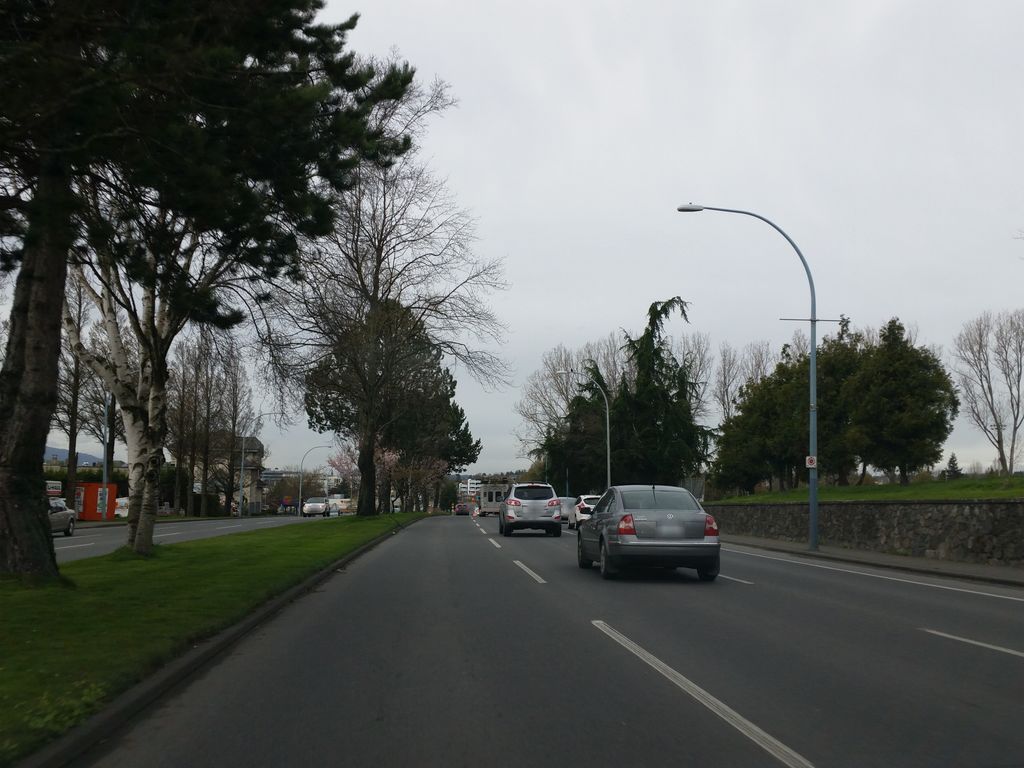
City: victoria